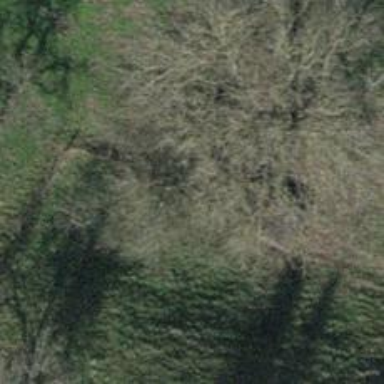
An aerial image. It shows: Beautiful tree in nature.